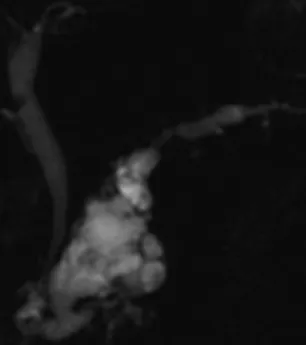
Coronal preoperative MRI in patient 2 revealing pancreas divisum with a cyst lesion measuring 7.3 cm involving the uncinate process and duct of Wirsung. Of note, mural nodularity is appreciated.
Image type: radiology (mri)